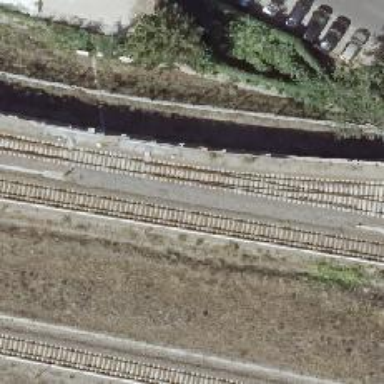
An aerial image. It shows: Railway switch with the turnout on the left side.